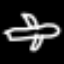
Label: airplane